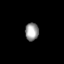
Tissue: skin
Cell type: T cells
Senescence score: 0.2462
Nuclear area (px): 231
Mean DAPI intensity: 155.684